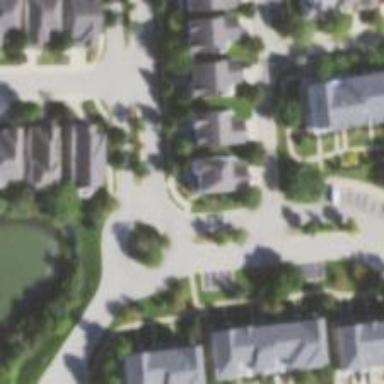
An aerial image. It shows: Residential road with roundabout.